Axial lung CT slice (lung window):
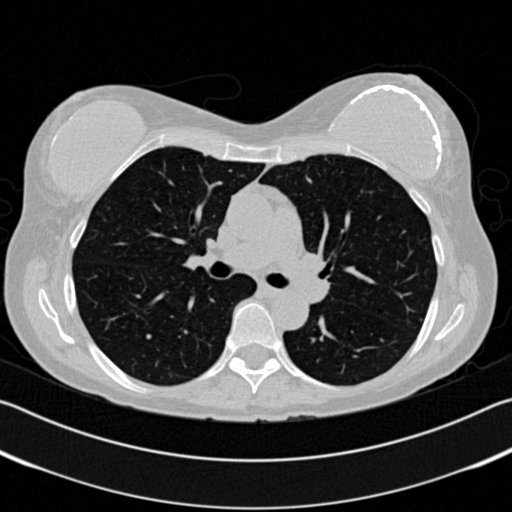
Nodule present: no